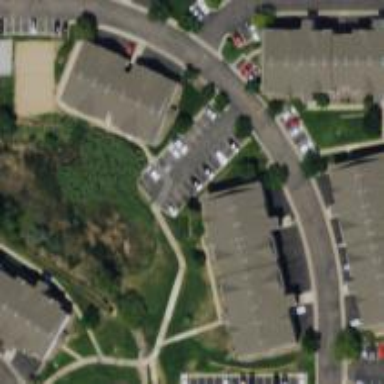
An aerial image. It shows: Parking space.